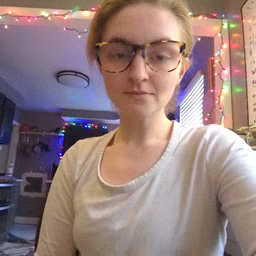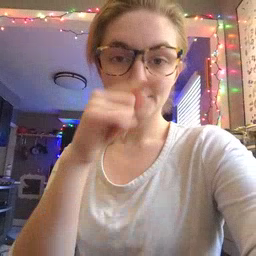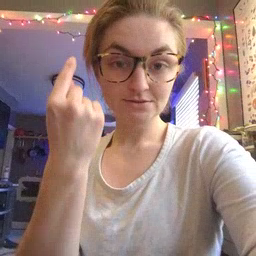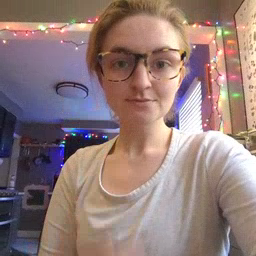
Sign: black